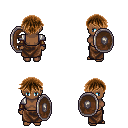
a pixel art fantasy rpg character, female body template, human, dark skin, steel arm armor, robe skirt, brown short bangs hairstyle, cloth bracers, shield, four views (front, back, left, right), 2x2 character sprite sheet, small pixel art, hard edges, no anti-aliasing